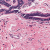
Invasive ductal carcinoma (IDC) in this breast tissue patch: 0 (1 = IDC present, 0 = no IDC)